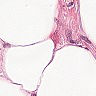
Metastatic tissue present: no